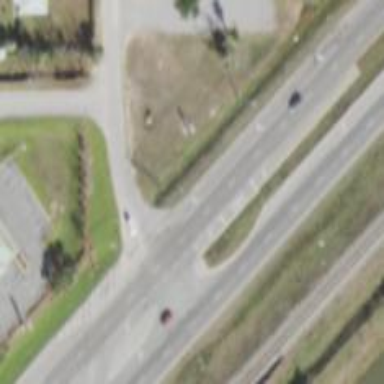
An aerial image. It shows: Stop road.